Question: This is a bit of an obscure question, and possibly not entirely related to Visual Studio but here goes;
I've just migrated my PC from HDD to SSD, with fresh installs of Windows, Visual Studio etc...
I went into the Visual Studio WinForms designer to test some code I was working on, and it seems to have all sorts of issues
1. ListBox constantly flickers in the designer
2. When a ListBox stops flickering (and focused), I cannot see the design time sizing grips
3. Big red cross in the component gutter

Really obscure, and I'm not even sure this question belongs here..but I can't think of any other options. Any ideas?
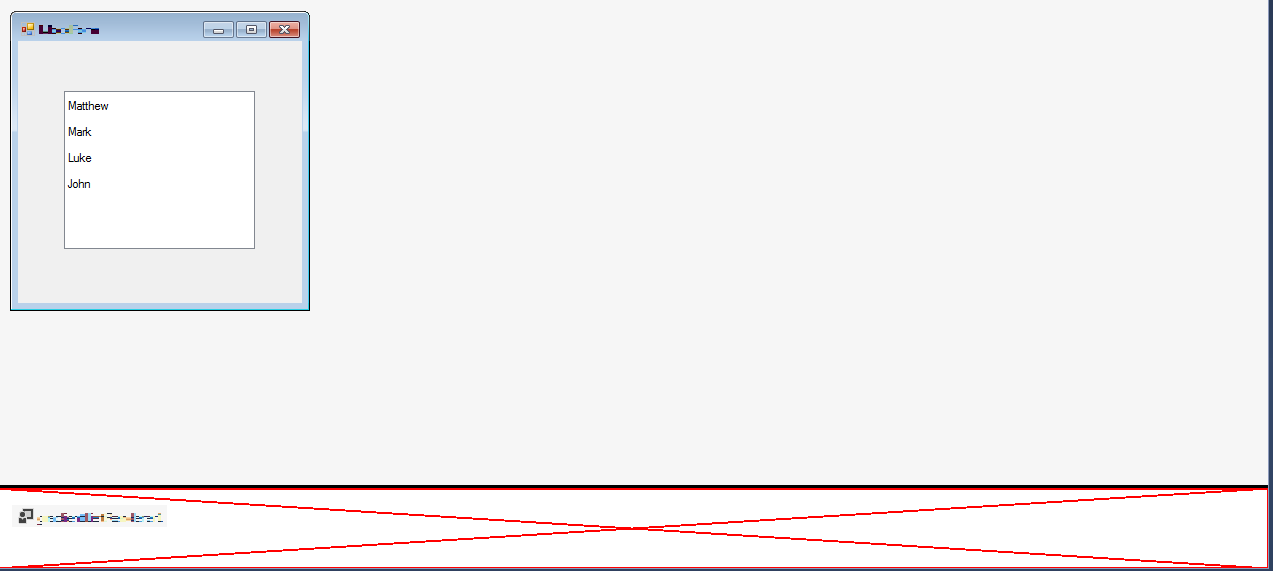
Answer: This has not been at all productive!